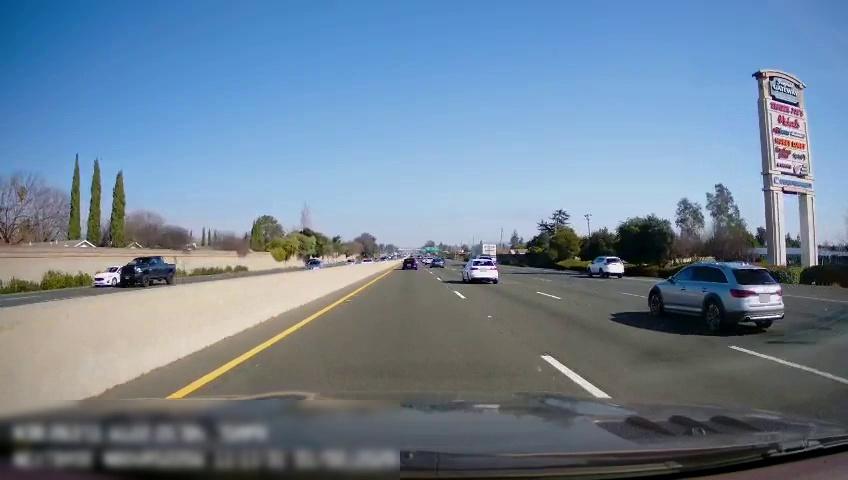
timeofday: Day
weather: Sunny
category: Drivable Space
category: Drivable Space
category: Vehicles | Car
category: Vehicles | Car
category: Vehicles | Car
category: Vehicles | Truck
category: Vehicles | Car
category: Vehicles | SUV
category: Vehicles | Other LV
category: Vehicles | SUV
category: Vehicles | Car
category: Vehicles | Car
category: Vehicles | SUV
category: Lanes | Alternate Lane
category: Lanes | Current Lane
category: Lanes | Current Lane
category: Lanes | Alternate Lane
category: Lanes | Alternate Lane
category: Lanes | Opposite Lane
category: Lanes | Opposite Lane